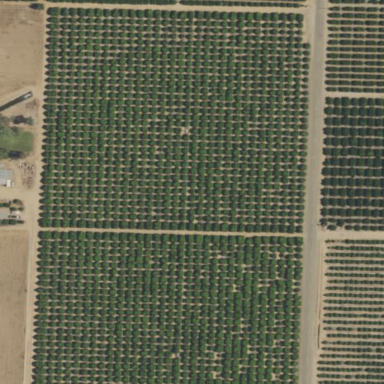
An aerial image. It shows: Orange orchard with rows of vibrant orange trees.